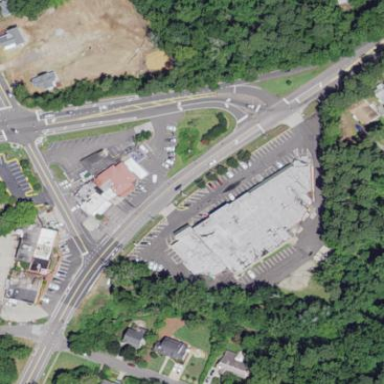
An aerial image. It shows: Flat-roofed retail building.